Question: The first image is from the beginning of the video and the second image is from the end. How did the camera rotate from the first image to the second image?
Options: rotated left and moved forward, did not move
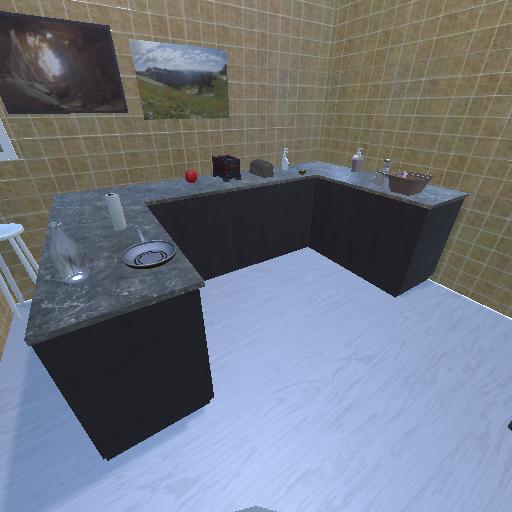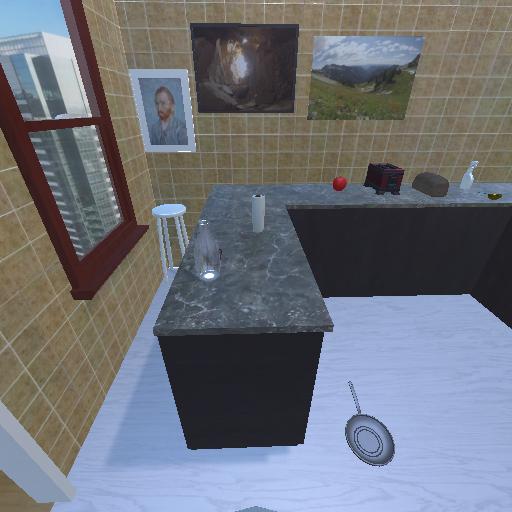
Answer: rotated left and moved forward